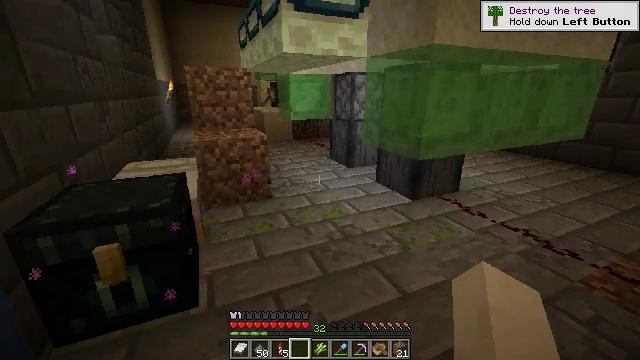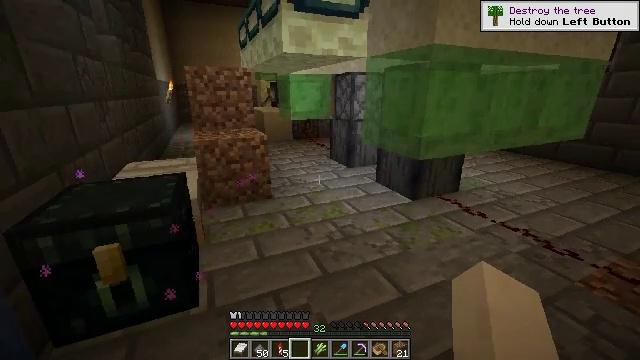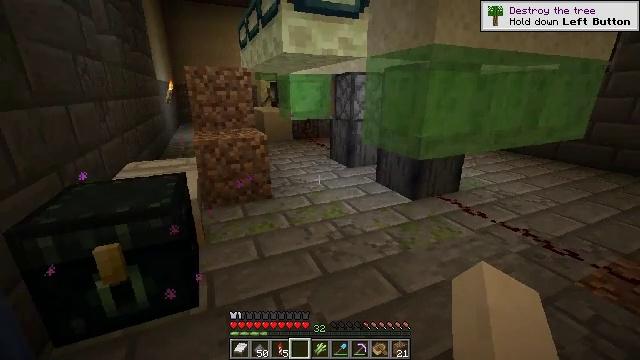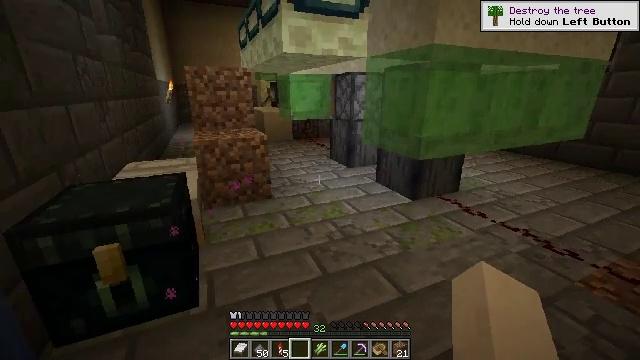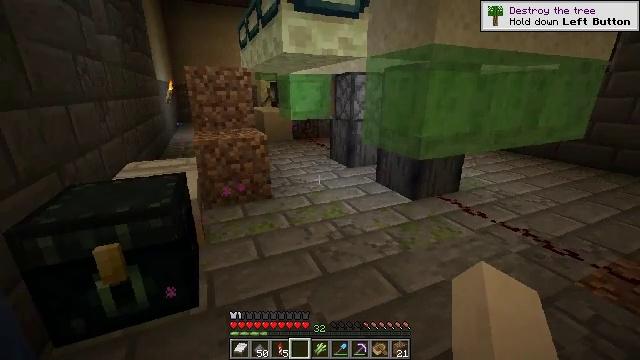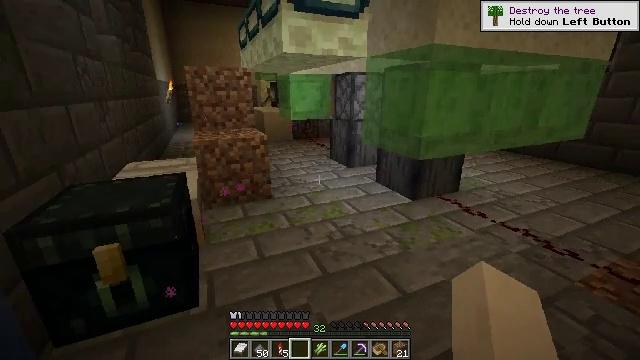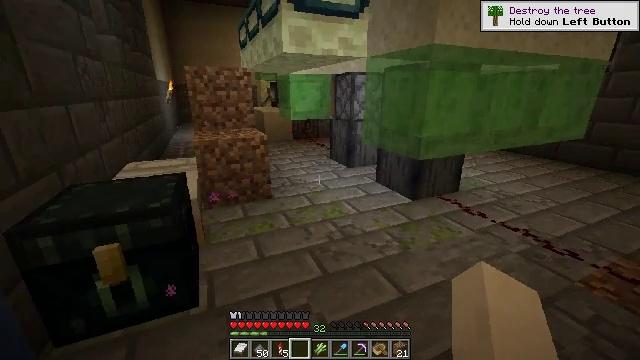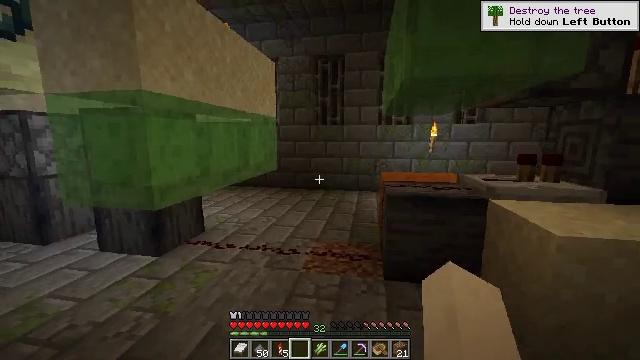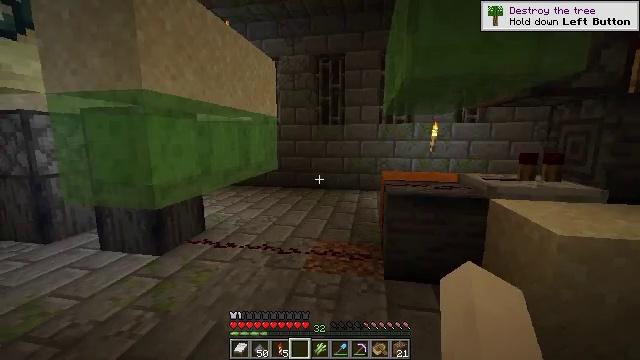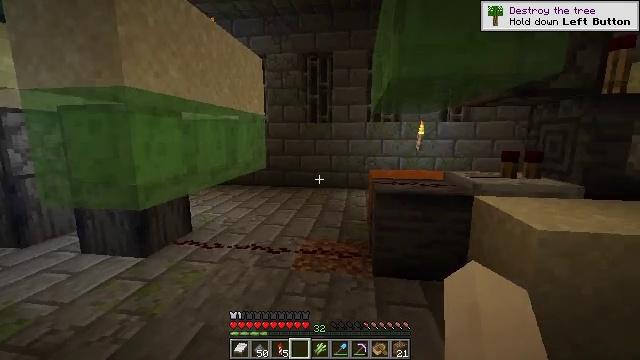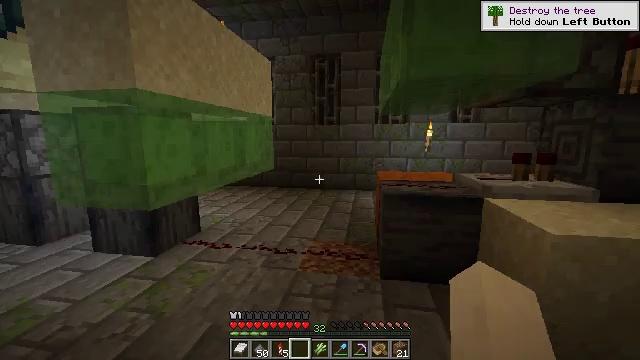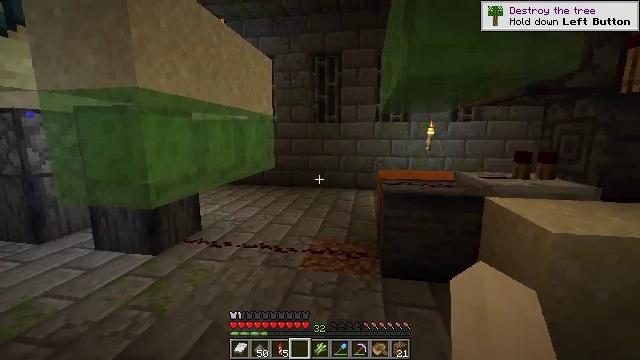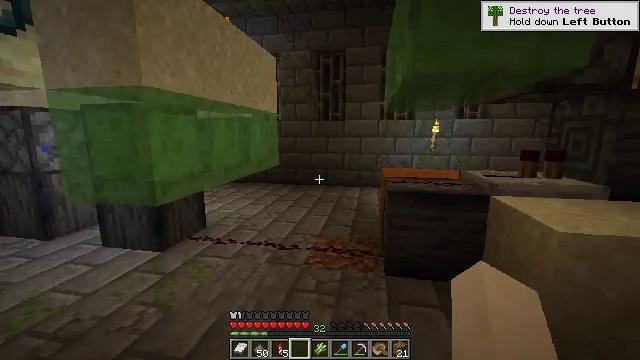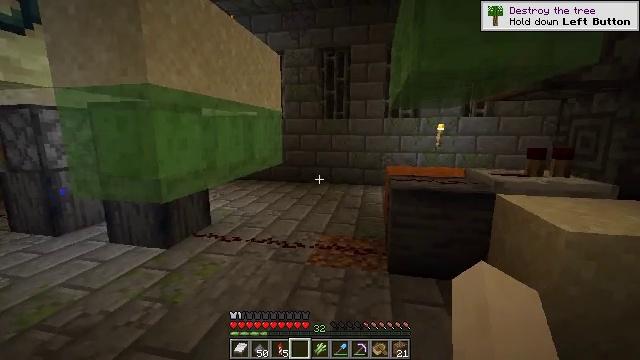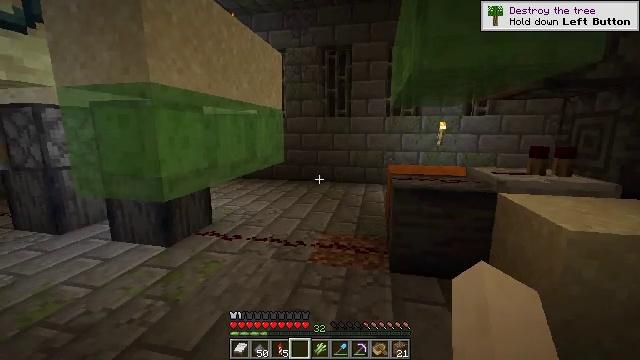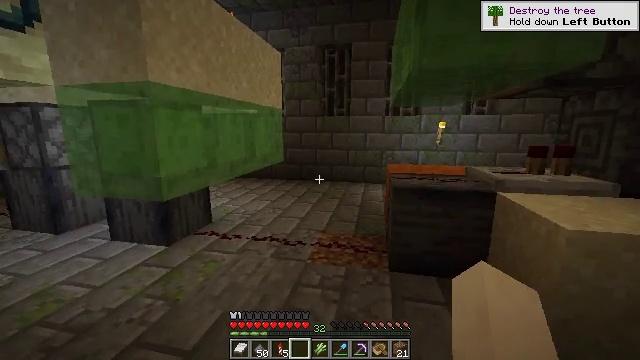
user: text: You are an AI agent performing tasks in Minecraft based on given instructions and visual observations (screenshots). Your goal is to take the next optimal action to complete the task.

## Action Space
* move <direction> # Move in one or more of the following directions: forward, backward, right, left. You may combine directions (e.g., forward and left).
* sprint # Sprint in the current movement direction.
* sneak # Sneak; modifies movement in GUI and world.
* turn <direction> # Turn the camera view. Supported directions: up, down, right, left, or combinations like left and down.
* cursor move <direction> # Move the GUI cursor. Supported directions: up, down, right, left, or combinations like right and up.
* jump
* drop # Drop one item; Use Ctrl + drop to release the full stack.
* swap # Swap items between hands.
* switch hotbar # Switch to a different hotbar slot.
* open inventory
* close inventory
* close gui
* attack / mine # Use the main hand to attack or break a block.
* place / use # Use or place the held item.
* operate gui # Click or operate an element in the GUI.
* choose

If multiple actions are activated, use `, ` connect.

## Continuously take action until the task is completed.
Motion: motion action
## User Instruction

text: Extract end stone with a pickaxe.
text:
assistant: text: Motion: no_op
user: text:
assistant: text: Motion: no_op
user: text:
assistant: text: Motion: no_op
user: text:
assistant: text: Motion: no_op
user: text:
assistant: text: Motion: no_op
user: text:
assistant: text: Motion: no_op
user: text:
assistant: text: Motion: turn right and up
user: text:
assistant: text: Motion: no_op
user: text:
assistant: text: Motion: turn right
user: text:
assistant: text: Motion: turn left
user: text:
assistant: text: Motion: no_op
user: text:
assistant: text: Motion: no_op
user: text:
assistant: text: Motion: no_op
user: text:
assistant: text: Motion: no_op
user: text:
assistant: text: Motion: no_op
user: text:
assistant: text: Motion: no_op
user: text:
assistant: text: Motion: turn right
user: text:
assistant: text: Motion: turn right and down
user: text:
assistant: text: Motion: turn right and down
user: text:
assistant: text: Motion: turn right and down
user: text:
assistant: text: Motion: turn right and up
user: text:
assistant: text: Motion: turn right and up
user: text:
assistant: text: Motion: turn right and up
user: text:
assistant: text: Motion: turn right and up
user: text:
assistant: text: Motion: no_op
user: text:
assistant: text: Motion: no_op
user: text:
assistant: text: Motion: no_op
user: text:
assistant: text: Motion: move forward
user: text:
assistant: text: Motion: move forward and move right, turn left and down
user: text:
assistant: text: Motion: move forward and move right, turn left and down